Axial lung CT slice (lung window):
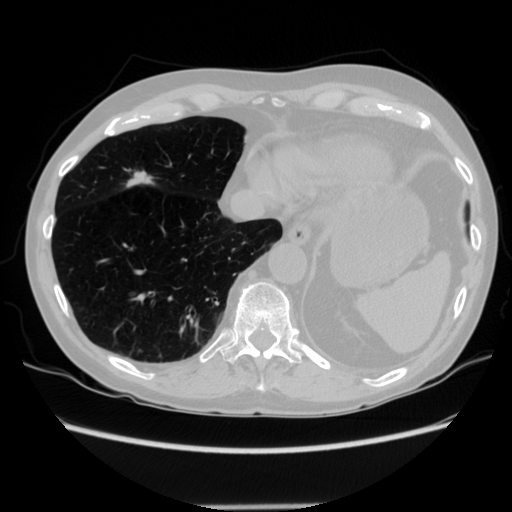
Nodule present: yes
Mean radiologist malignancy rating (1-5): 4.75